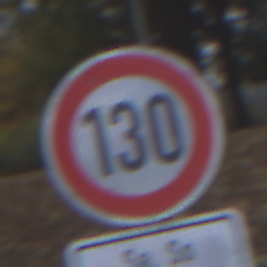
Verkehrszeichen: Geschwindigkeit130
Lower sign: ZeitangabenMitBeschraenkungAufWochentage9
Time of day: MorningAfternoon
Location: Outdoor (Urban)
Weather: Overcast
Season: NotSpecified
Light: Natural